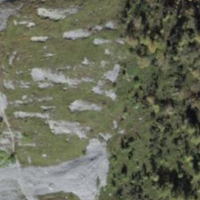
EUNIS habitat code: 23
Species observed at this site:
Laserpitium latifolium